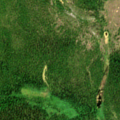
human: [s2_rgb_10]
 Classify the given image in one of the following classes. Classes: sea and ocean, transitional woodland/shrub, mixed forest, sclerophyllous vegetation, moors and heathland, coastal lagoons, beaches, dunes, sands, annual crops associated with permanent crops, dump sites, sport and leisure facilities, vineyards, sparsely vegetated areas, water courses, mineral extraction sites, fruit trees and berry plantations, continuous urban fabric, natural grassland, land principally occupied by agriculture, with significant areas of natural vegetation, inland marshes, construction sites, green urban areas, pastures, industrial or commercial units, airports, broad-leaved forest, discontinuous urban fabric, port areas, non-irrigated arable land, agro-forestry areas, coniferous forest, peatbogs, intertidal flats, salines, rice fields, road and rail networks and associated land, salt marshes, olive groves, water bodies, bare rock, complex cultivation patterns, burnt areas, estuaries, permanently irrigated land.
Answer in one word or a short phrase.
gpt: broad-leaved forest, coniferous forest, transitional woodland/shrub